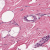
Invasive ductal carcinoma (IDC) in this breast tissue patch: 0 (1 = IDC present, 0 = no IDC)